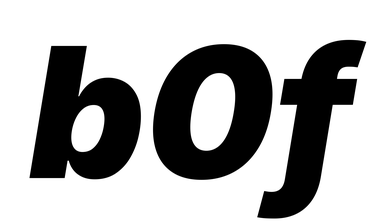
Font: Inter-Italic_Black_Italic